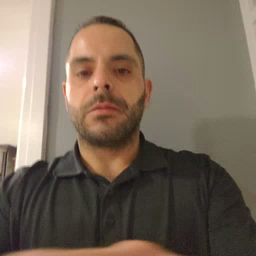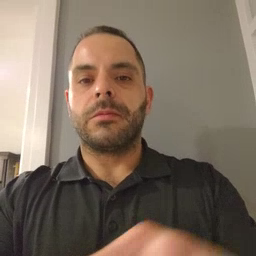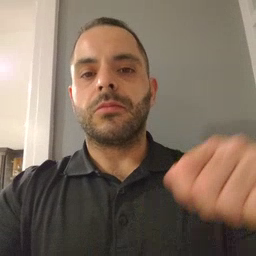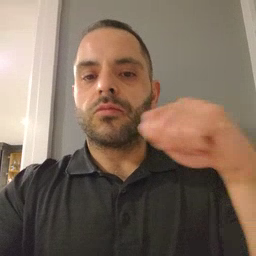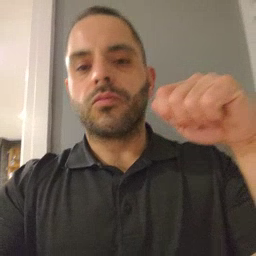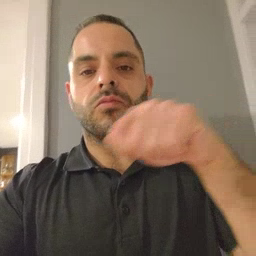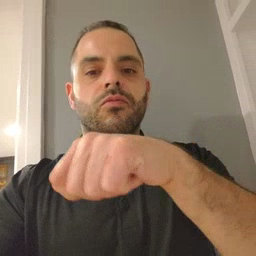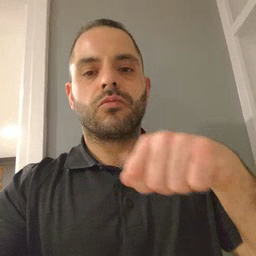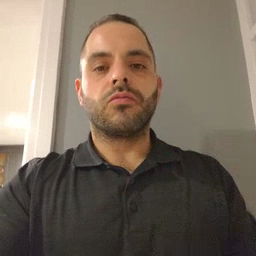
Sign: toothbrush